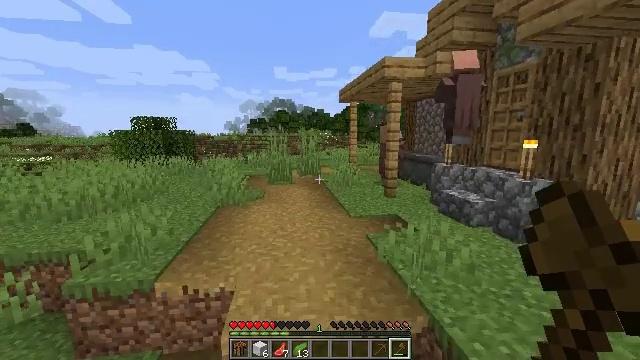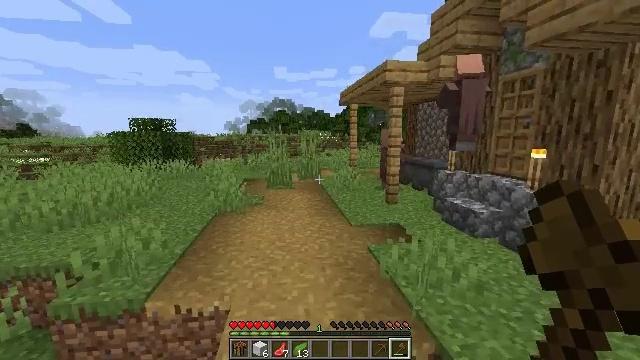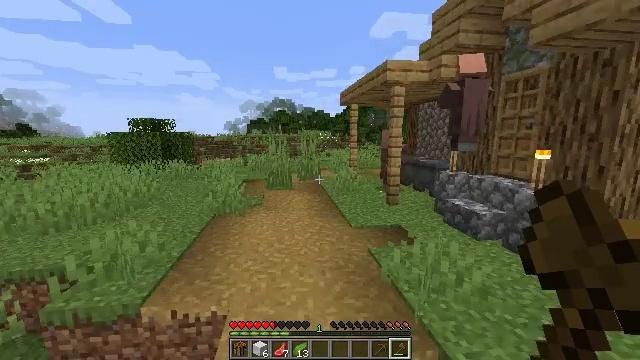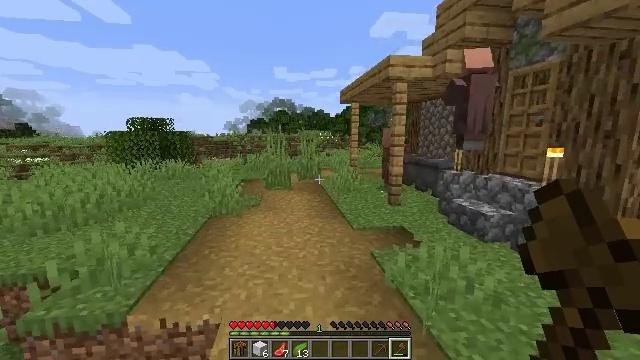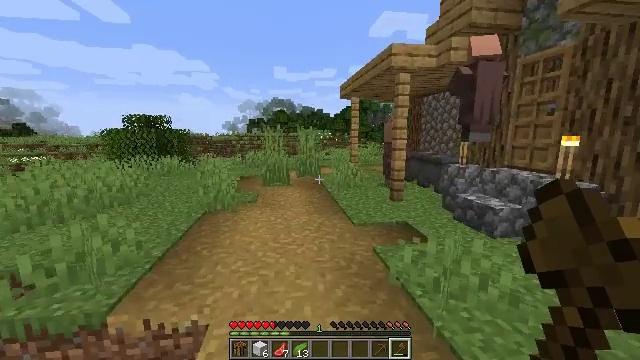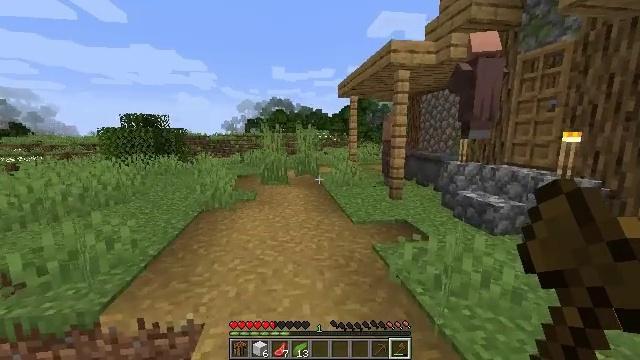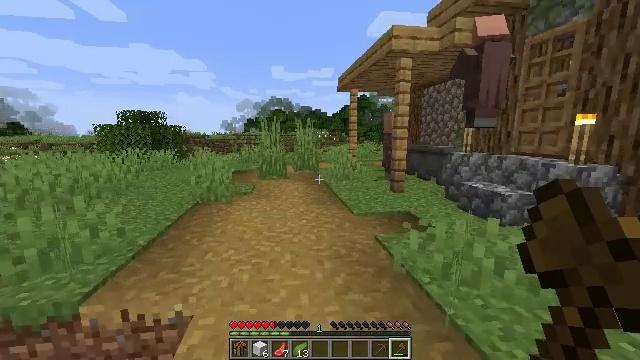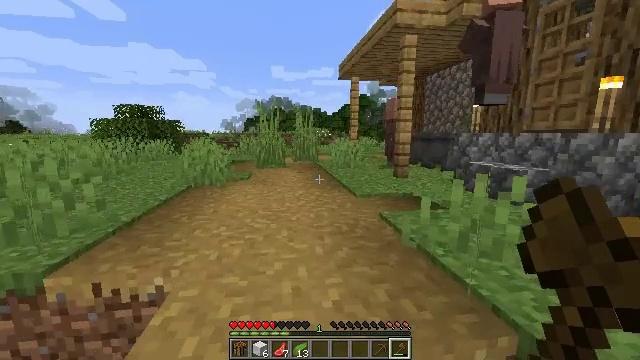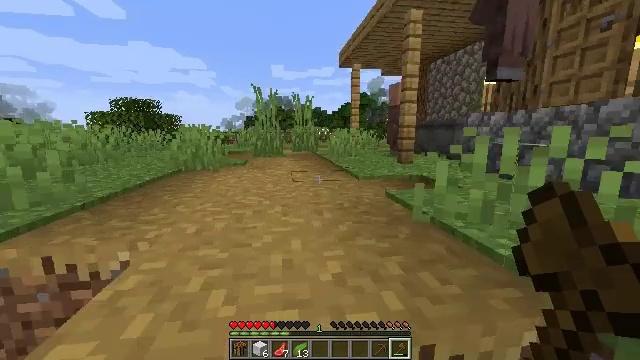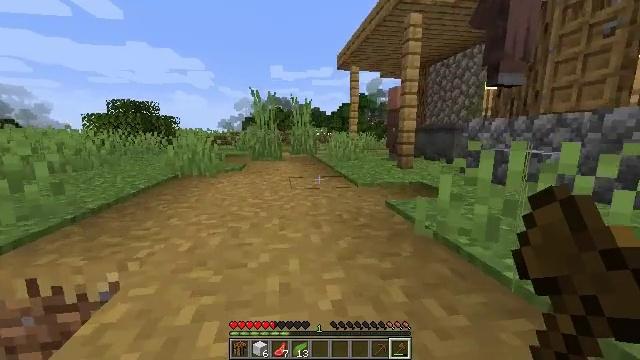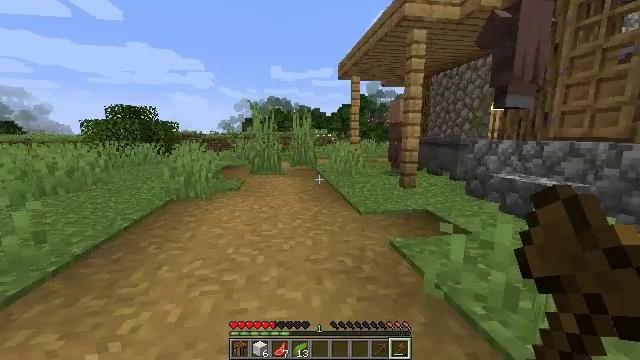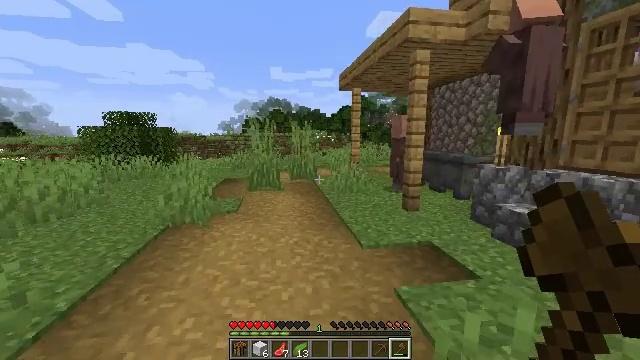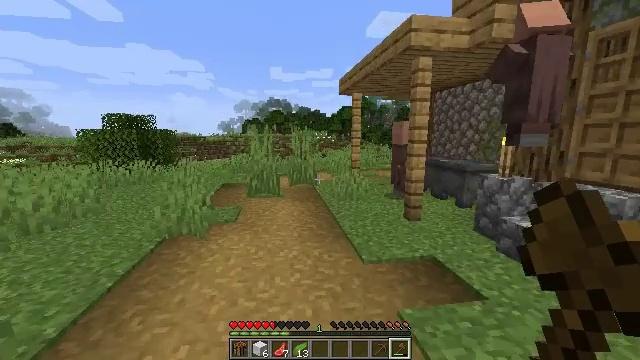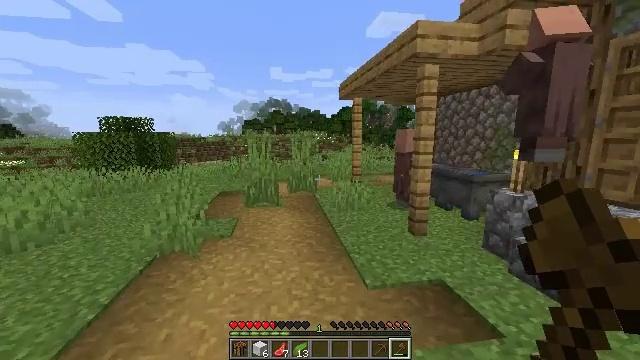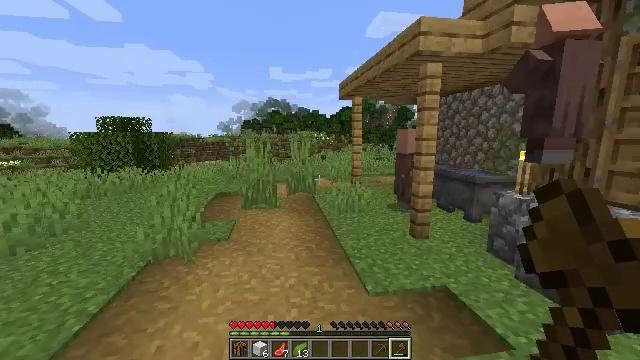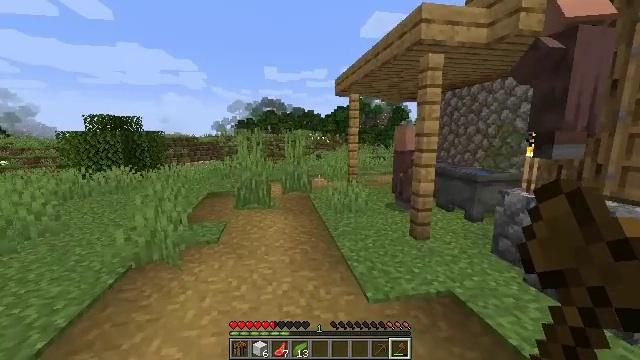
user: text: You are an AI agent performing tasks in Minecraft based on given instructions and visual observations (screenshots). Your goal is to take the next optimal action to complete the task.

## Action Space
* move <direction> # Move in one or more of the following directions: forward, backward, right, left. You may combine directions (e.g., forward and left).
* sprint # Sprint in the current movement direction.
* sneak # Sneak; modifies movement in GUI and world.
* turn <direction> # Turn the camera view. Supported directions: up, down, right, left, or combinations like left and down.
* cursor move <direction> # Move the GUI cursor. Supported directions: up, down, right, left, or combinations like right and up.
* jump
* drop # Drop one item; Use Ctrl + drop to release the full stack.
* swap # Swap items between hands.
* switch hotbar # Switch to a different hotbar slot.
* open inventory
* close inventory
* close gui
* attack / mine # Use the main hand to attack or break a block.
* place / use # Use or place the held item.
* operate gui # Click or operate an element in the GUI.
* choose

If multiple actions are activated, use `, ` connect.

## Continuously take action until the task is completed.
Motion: motion action
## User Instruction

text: Harvest carrots from the farmland.
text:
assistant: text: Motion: move forward, jump
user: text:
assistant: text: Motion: move forward, jump
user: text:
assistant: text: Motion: move forward, jump
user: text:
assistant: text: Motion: move forward, jump
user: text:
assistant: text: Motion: move forward, jump
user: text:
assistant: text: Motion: move forward, jump
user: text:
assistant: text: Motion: move forward, sprint, jump
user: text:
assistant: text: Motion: move forward, sprint, jump
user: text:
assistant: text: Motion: move forward, sprint, jump
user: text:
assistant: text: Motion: move forward, sprint, jump
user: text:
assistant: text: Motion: move forward, sprint, jump
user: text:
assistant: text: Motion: move forward, jump
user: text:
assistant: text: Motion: move forward, jump
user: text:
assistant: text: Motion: move forward, jump
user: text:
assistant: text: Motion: move forward, turn right, jump
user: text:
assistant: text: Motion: move forward, turn right, jump
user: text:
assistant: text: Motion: move forward, sprint, turn right, jump
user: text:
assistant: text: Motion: move forward, sprint, turn right, jump
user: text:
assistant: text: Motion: move forward, sprint, turn right, jump
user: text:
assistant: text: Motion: move forward, sprint, turn right, jump
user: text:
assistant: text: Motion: move forward, turn right, jump
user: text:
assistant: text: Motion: move forward, turn right, jump
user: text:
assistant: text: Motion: move forward, turn right and up
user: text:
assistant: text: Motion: move forward, turn right
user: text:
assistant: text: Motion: move forward, turn right
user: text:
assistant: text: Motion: move forward, turn right
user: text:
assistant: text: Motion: move forward, turn right
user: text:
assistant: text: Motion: move forward, turn right
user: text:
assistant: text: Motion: move forward, turn right
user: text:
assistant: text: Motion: move forward, sprint, turn right